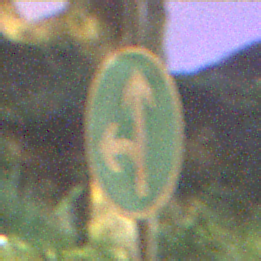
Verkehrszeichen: VorgeschriebeneFahrtrichtungGeradeausOderLinks
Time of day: Night
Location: Outdoor (Suburban)
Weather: PartlyCloudy
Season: NotSpecified
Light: Artificial